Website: macys
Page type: delivery-shipping
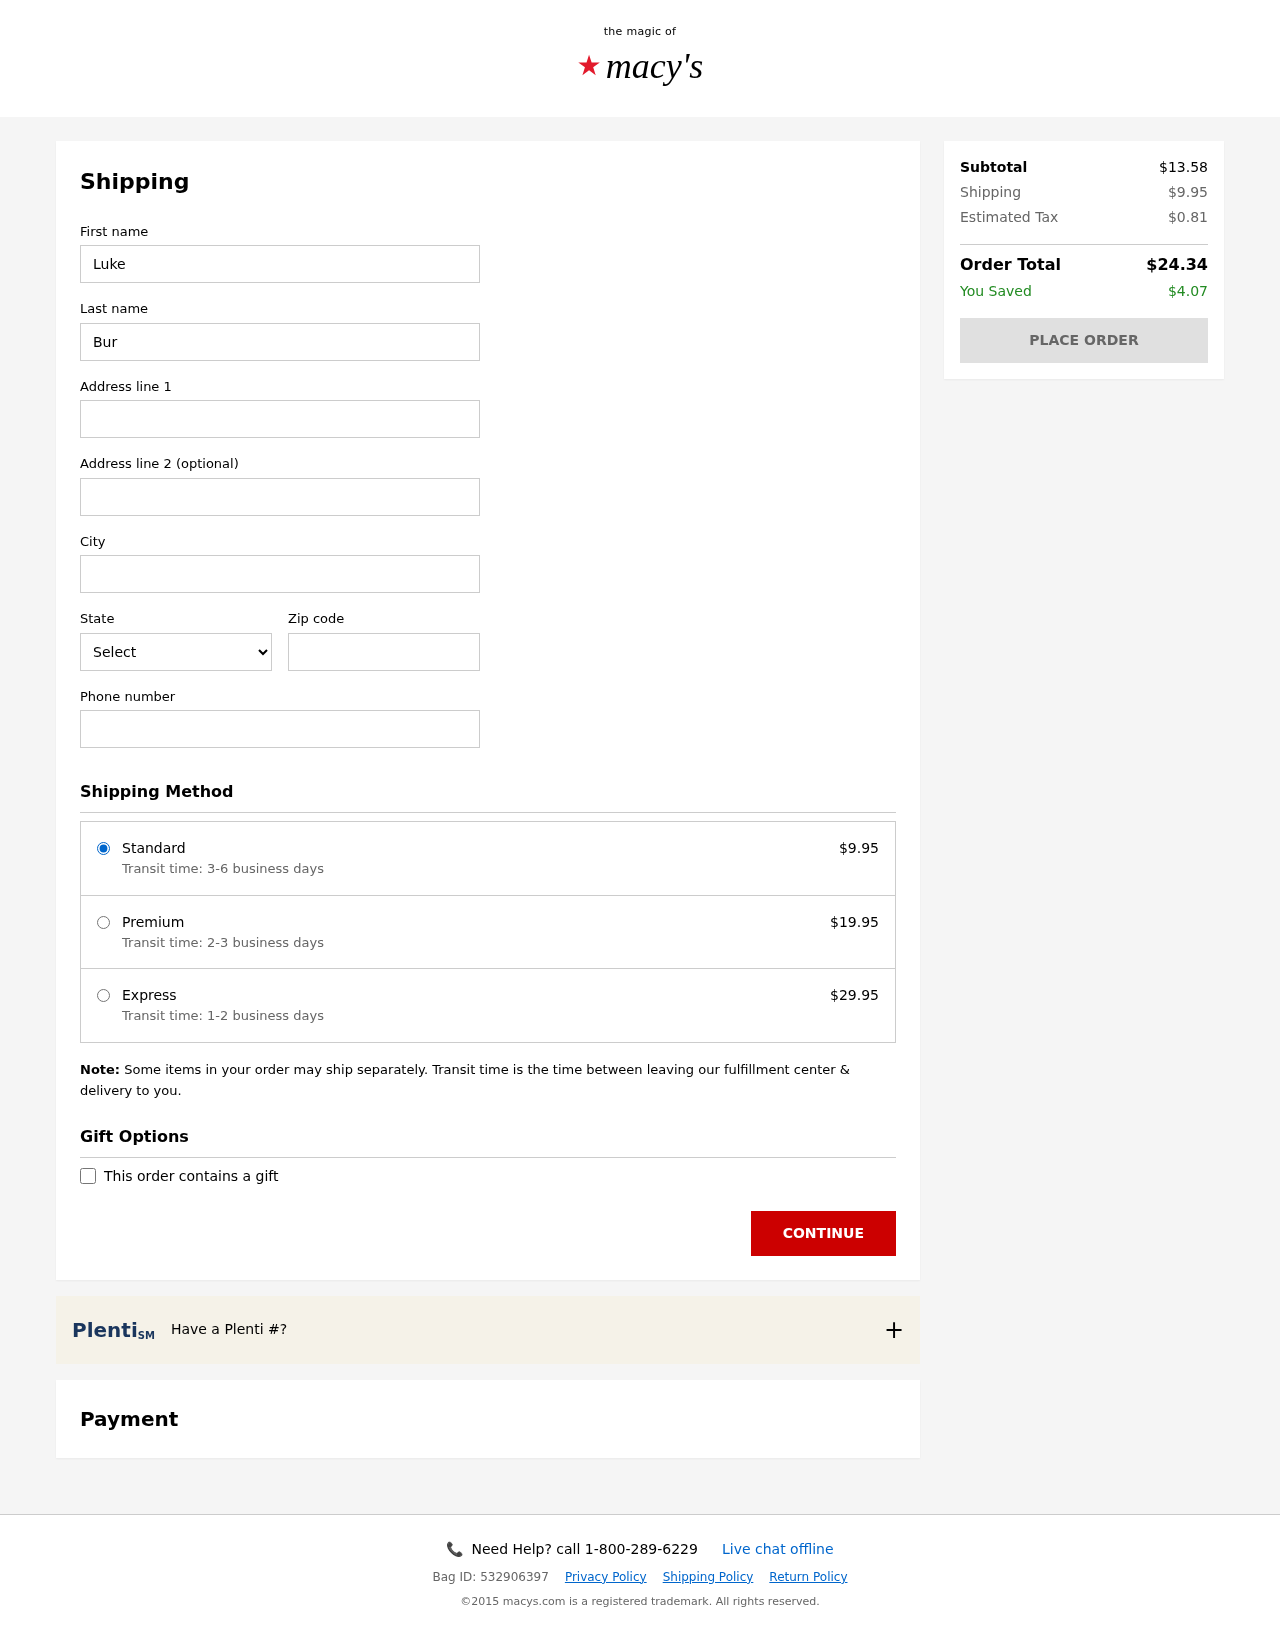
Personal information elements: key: PII_CITY
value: West Zacharyfurt
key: PII_FIRSTNAME
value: Luke
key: PII_LASTNAME
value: Burns
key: PII_PHONE
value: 9665510333
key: PII_POSTCODE
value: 24109
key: PII_STATE_ABBR
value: HI
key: PII_STREET
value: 87587 Samuel Mills Suite 384
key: PII_STREET2
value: Suite 292
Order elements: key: ORDER_SHIPPING_COST
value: $9.95
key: ORDER_SHIPPING_PREMIUM
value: $19.95
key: ORDER_SHIPPING_EXPRESS
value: $29.95
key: ORDER_SUBTOTAL
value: $13.58
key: ORDER_TAX
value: $0.81
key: ORDER_TOTAL
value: $24.34
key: ORDER_SAVINGS
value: $4.07